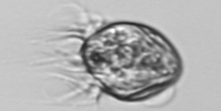
Label: Strombidium_morphotype1